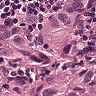
Metastatic tissue present: yes